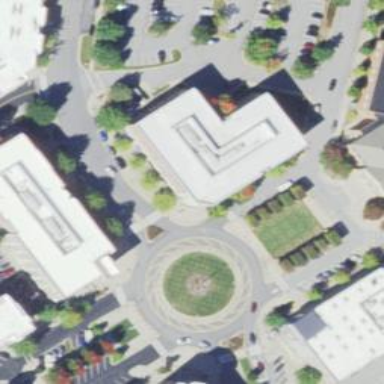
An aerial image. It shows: Residential road that intersects with roundabout.